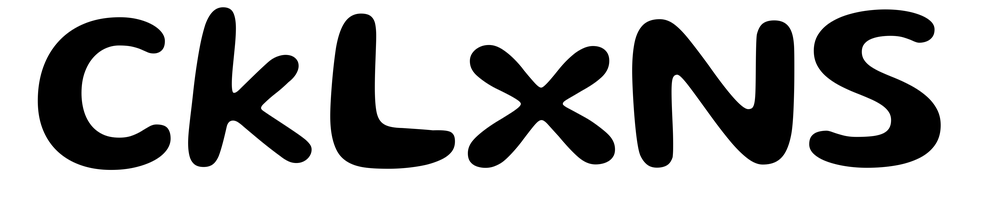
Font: Gluten_Medium